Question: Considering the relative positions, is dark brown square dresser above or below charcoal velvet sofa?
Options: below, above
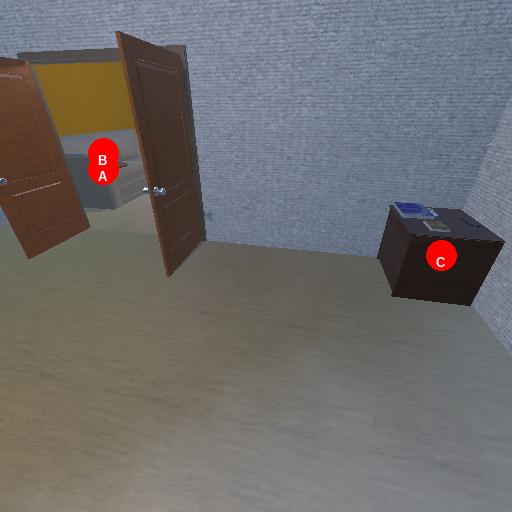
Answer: below